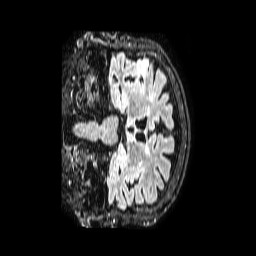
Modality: FLAIR
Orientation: coronal
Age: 73
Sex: female
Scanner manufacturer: philips
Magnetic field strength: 1.5 T
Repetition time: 4.8 s
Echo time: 0.3 s